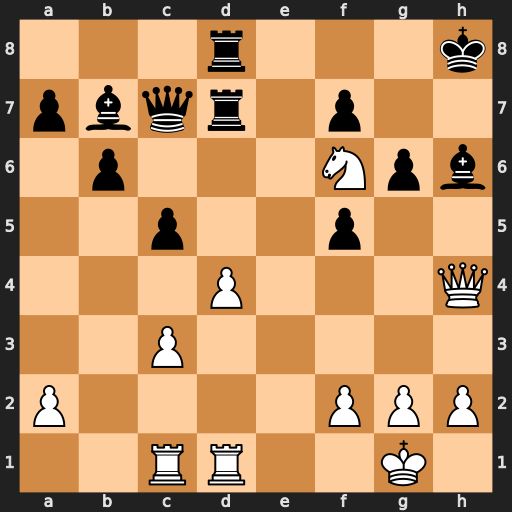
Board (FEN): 3r3k/pbqr1p2/1p3Npb/2p2p2/3P3Q/2P5/P4PPP/2RR2K1
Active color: w
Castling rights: -
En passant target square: -
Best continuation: Qxh6#